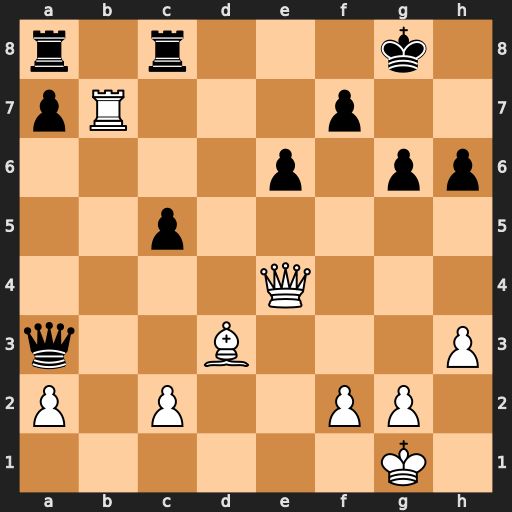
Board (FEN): r1r3k1/pR3p2/4p1pp/2p5/4Q3/q2B3P/P1P2PP1/6K1
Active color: w
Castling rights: -
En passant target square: -
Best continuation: Qf4 Rf8 Bxg6 fxg6 Qxh6 Qc1+ Qxc1